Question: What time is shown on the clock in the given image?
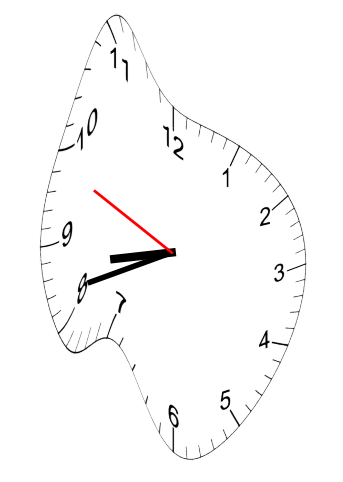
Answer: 08:41:49